Field crop: maize
Growth stage: 2
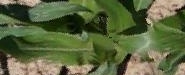
Species: maize